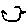
Label: bird